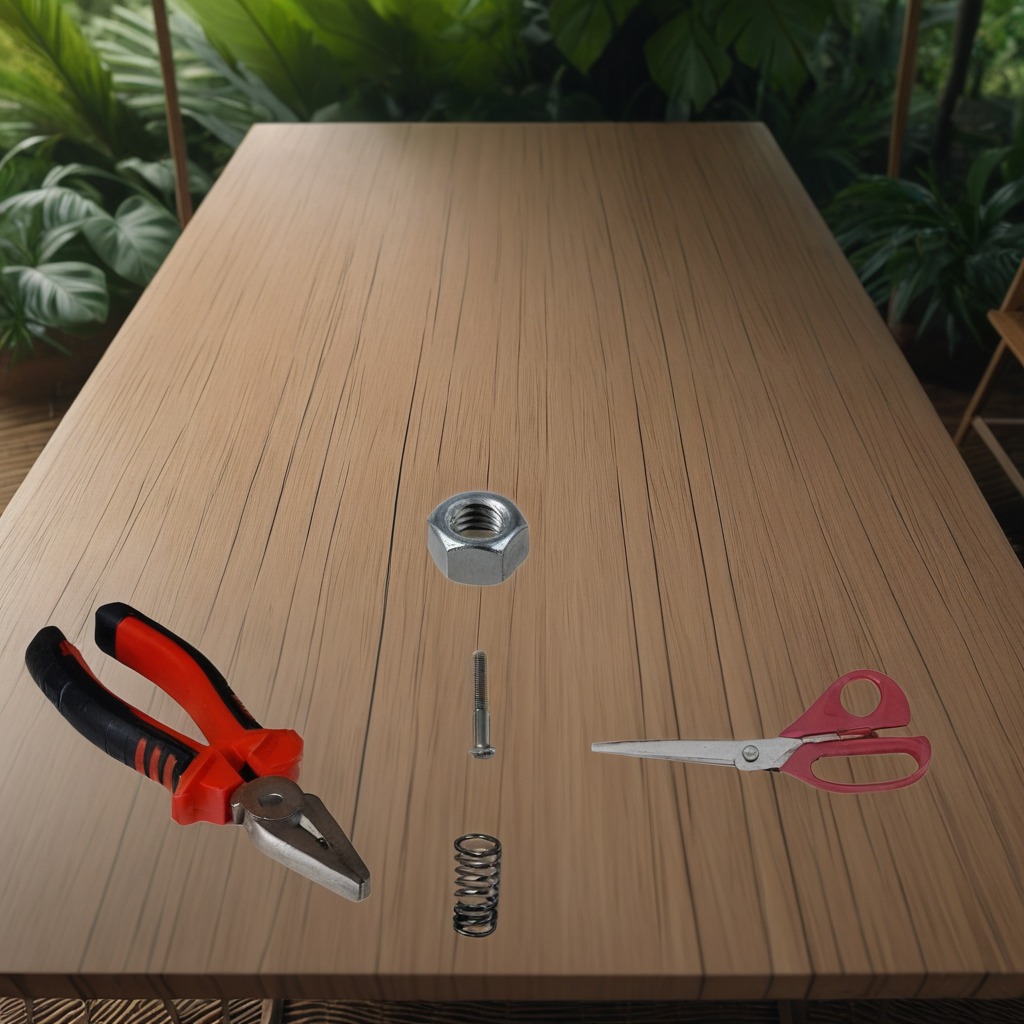
A metal machine screw, pliers, coiled metal spring, metal nut, and pair of scissors are lying on a wooden table inside a jungle field workshop tent.